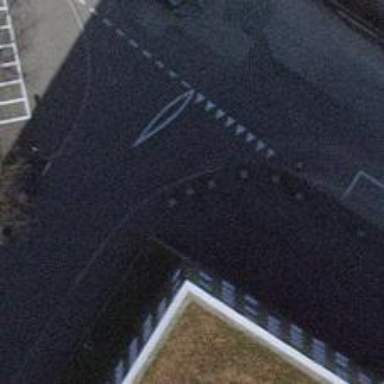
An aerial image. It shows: Concrete bollard serving as barrier.